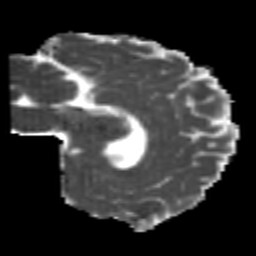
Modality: MD
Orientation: sagittal
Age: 26
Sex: male
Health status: healthy
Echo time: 0.074 s